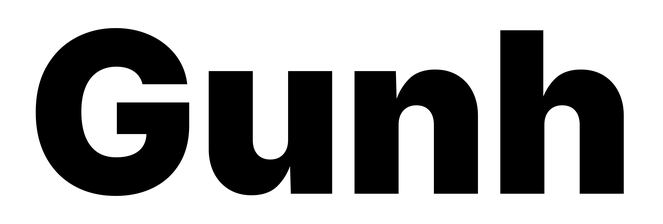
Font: Inter_Black